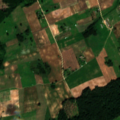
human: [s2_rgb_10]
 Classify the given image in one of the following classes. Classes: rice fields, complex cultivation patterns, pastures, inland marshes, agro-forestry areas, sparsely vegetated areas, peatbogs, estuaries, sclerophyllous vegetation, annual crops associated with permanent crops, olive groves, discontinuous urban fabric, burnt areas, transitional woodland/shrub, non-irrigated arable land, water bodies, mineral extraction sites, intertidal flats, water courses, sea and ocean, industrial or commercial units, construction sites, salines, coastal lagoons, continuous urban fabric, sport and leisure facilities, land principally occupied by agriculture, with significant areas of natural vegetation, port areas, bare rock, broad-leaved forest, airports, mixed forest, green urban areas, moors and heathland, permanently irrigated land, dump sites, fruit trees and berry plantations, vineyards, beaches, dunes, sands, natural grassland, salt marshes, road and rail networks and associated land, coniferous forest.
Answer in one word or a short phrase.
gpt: non-irrigated arable land, complex cultivation patterns, broad-leaved forest, coniferous forest, mixed forest